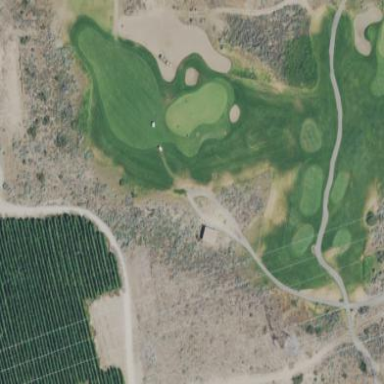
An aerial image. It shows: Rough area on grassy golf course.